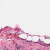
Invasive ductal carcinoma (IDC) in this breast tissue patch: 1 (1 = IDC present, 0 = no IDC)